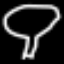
Label: mushroom